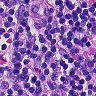
Metastatic tissue present: no